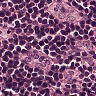
Metastatic tissue present: no